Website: walmart
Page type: billing-address
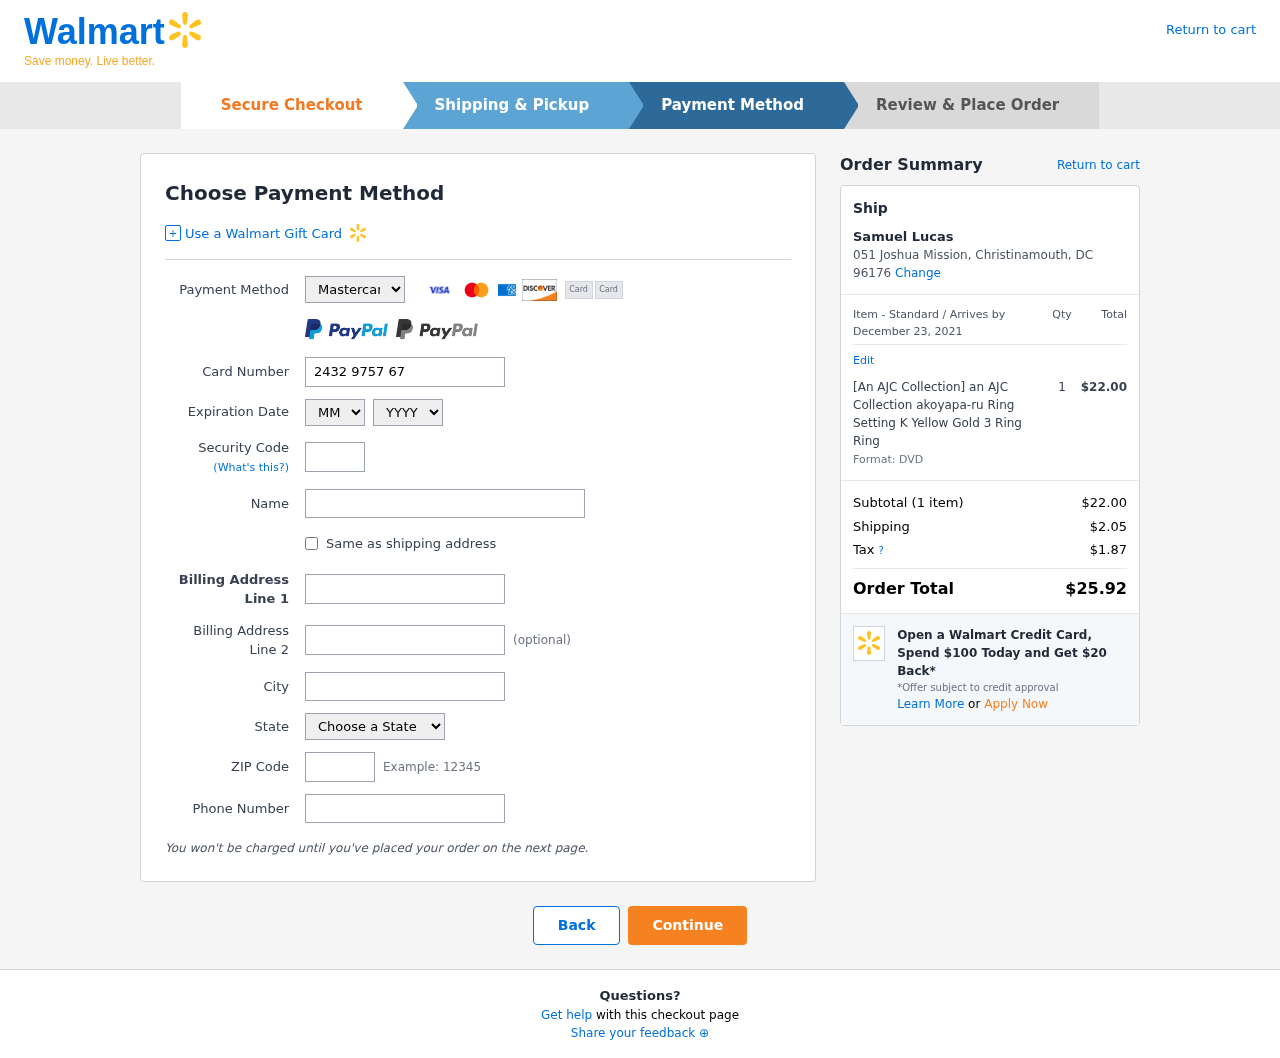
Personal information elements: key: PII_CARD_CVV
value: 997
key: PII_CARD_EXPIRY_MONTH
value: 12
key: PII_CARD_EXPIRY_YEAR
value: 28
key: PII_CARD_NUMBER
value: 2432 9757 6742 6098
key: PII_CARD_TYPE
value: Mastercard
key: PII_CITY
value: Christinamouth
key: PII_CITY_STATE_ZIP
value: Christinamouth, DC 96176
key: PII_FULLNAME
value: Samuel Lucas
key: PII_PHONE
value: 3683538341
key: PII_POSTCODE
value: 96176
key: PII_STATE
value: DC
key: PII_STREET
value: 051 Joshua Mission
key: PII_STREET2
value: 6885 Billy Plains
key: PII_FULLNAME2
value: Samuel Lucas
Product elements: key: PRODUCT1_NAME
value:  [An AJC Collection] an AJC Collection akoyapa-ru Ring Setting K Yellow Gold 3 Ring Ring
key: PRODUCT1_PRICE
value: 22
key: PRODUCT1_QUANTITY
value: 1
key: PRODUCT1_DESC
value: Format: DVD
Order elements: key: ORDER_DELIVERY_DATE
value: December 23, 2021
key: ORDER_NUM_ITEMS
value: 1
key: ORDER_SUBTOTAL
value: $22.00
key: ORDER_SHIPPING_COST
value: $2.05
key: ORDER_TAX
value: $1.87
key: ORDER_TOTAL
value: $25.92